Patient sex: F
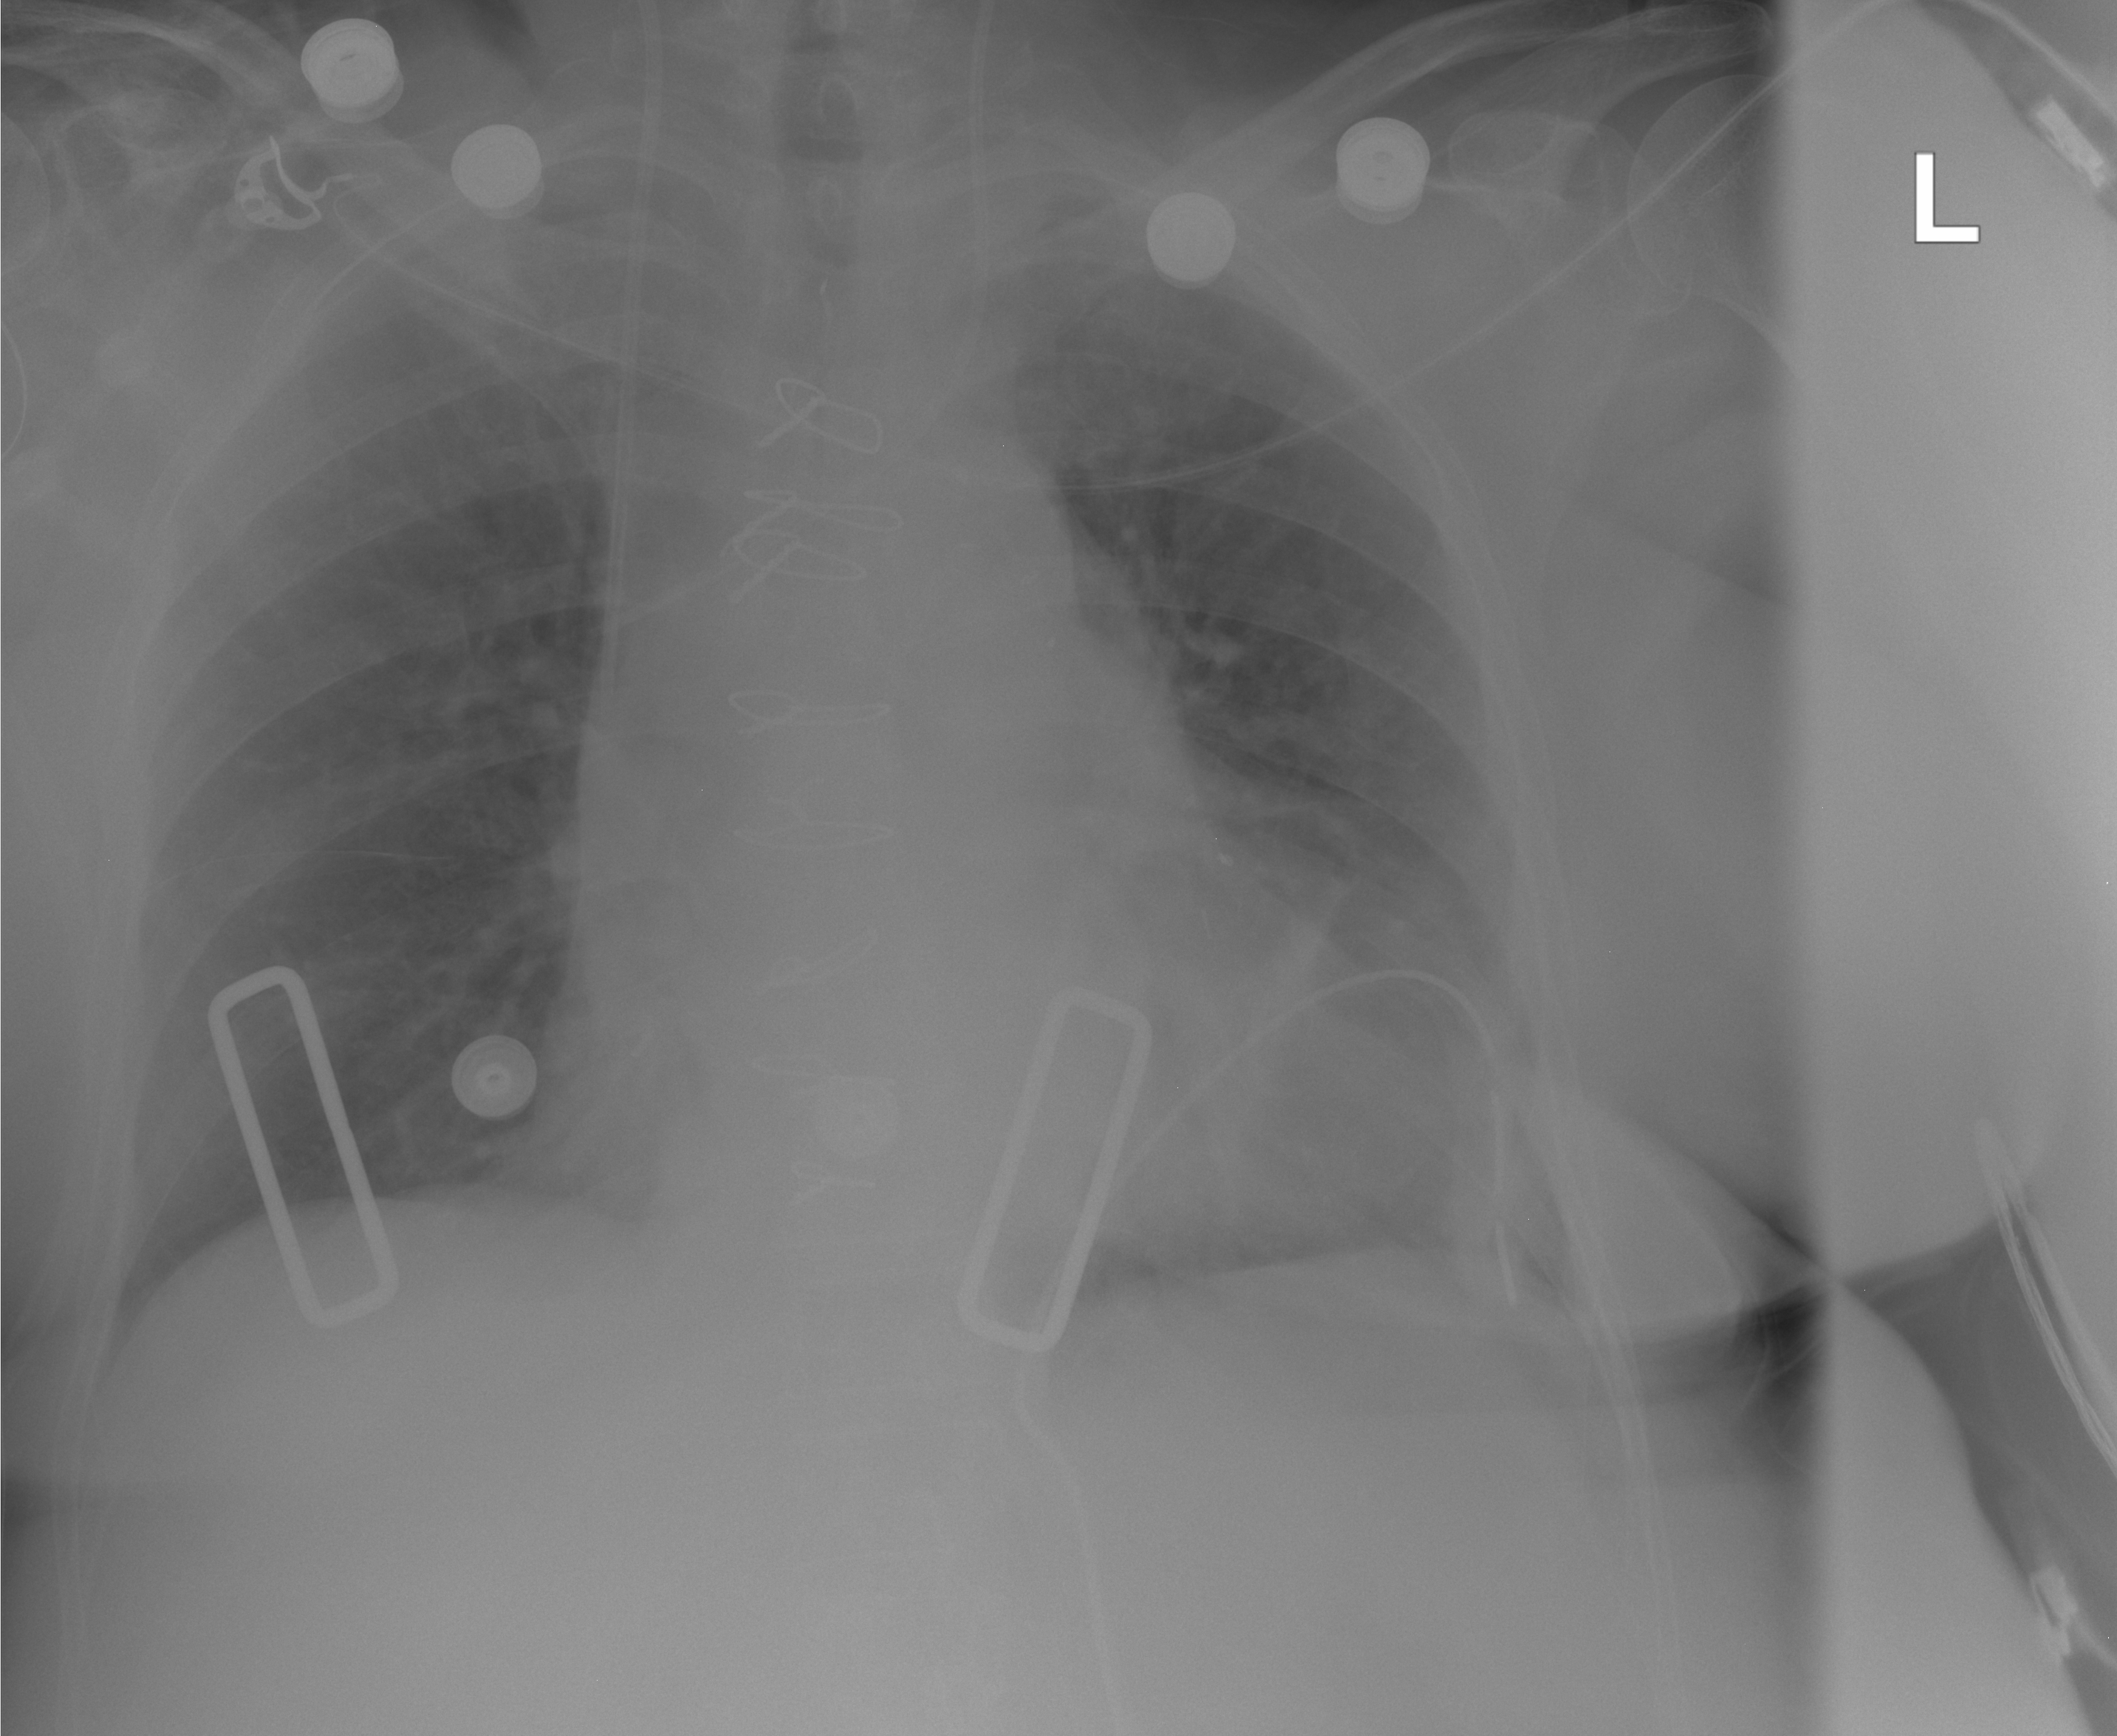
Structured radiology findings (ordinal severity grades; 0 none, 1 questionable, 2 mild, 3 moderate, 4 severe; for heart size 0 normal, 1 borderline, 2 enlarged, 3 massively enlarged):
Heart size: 2
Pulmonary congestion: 0
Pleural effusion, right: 0
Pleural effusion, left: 0
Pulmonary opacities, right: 0
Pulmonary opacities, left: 0
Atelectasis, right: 0
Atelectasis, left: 2